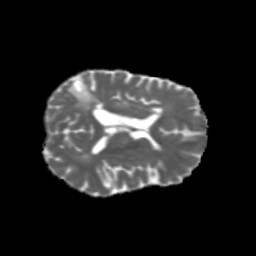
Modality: MD
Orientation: axial
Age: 50
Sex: female
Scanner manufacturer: siemens
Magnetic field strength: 3 T
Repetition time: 5.47 s
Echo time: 0.0854 s